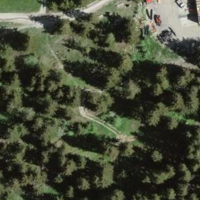
EUNIS habitat code: 43
Species observed at this site:
Sedum album